Question: Hi I have a application for retrieve data from MySQL database to some another database. I am developing this application in C# 4.0, VS 2010.
My query is when I install this application on some system having MySQL install I should get all the available databases in a 'comboBox'.
What I have done for SQL Server is as below:

Here in first 'comboBox' we have option to select the MySQL. When I will select the MySQL I wish that the available instance of the database like 'root' or something else should come in second 'comboBox'. Lastly when we select the Database type as MySQL and Select the instance name, input the credentials we should get the database name of the all database in the 3rd 'comboBox'.
How can we do this. I know in SQL server but no clue in MySQL.
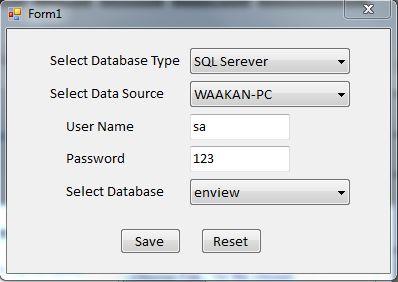
Answer: Got answer.
here it is for all needy.cheers..
'''
//Assign the all available credentials to the connection string variable.
var myConnectionString = "SERVER=" + txtServer.Text + ";UID=" + txtName.Text + ";" + "pwd=" + txtPass.Text + ";";
try
{
//if MySQL database selected.
if (cmbDBType.SelectedIndex == 2)
{
cmbDataSource.Visible = false;
txtServer.Visible = true;
//Providing connection string.
var connection = new MySqlConnection(myConnectionString);
var command = connection.CreateCommand();
//command to select all database from MySQL
command.CommandText = "SHOW DATABASES;";
connection.Open();
var reader = command.ExecuteReader();
while (reader.Read())
{
var row = "";
for (var i = 0; i < reader.FieldCount; i++)
row += reader.GetValue(i);
//Adding the database in comboBox.
cmbDatabase.Items.Add(row);
}
connection.Close();
}
}
catch (Exception)
{
//if failed.
MessageBox.Show(@"Connection Failed...Please check the credentials", @"Error");
}
'''